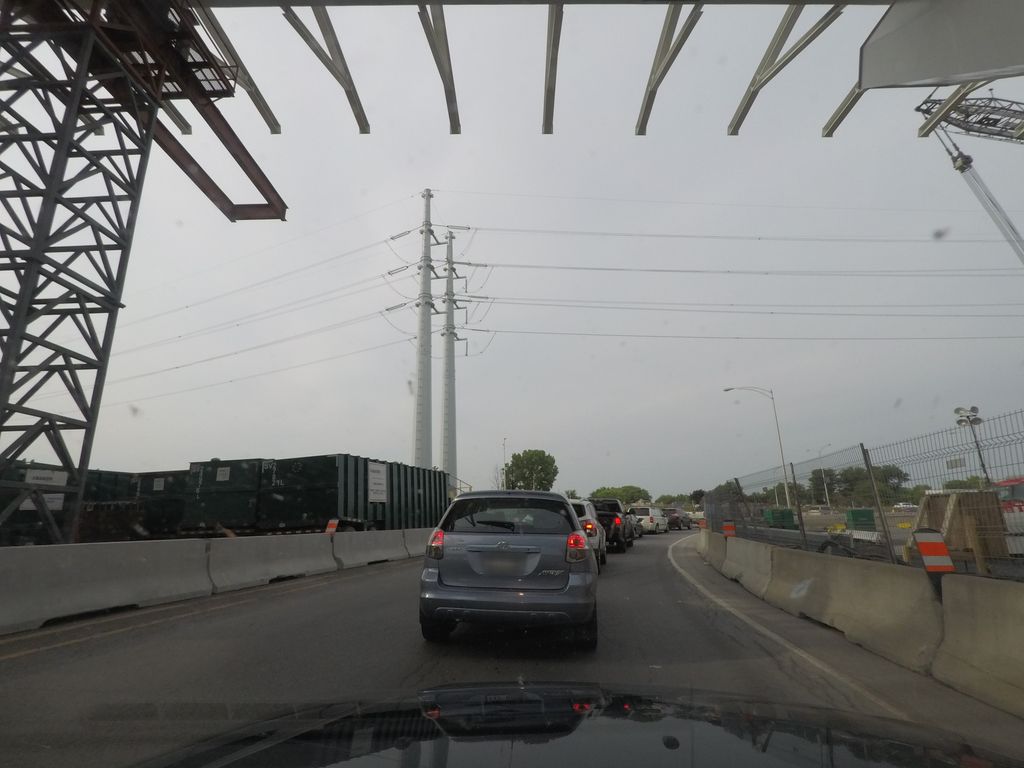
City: montreal